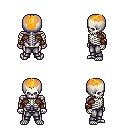
a pixel art fantasy rpg character, male body template, skeleton, leather shoulder armor, metal pants, light blonde short mohawk hairstyle, cloth bracers, four views (front, back, left, right), 2x2 character sprite sheet, small pixel art, hard edges, no anti-aliasing